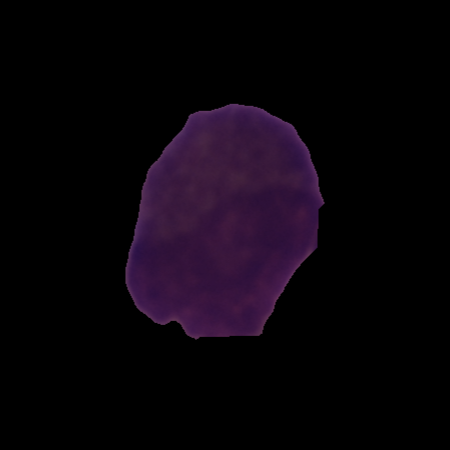
Label: healthy